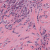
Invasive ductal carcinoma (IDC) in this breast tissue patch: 1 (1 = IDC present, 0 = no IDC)